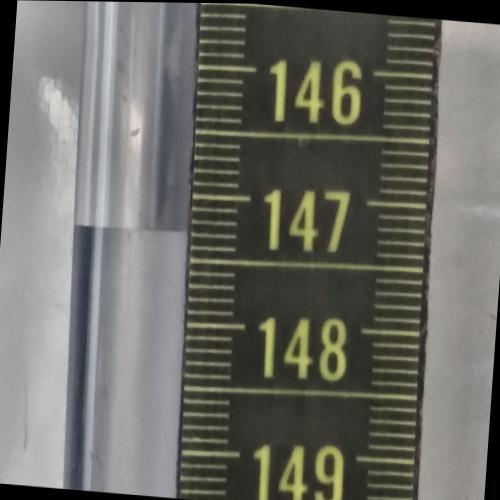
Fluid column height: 147.3 cm